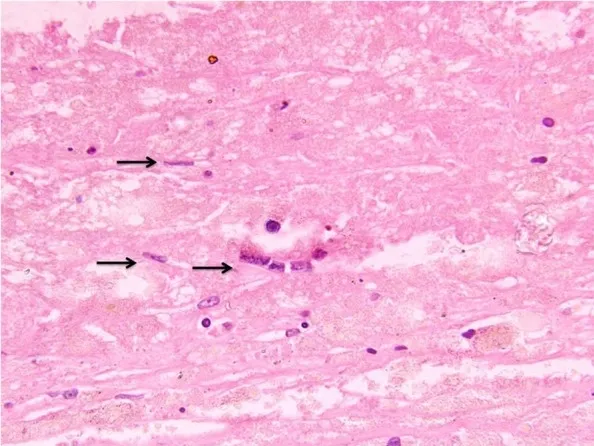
H&E stain (400 x) showing microfilarial fragment in a background of fibro-collagenous.
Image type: pathology (h&e)